The image is a wavelet scalogram (time versus scale/frequency) of a rolling-element bearing's vibration signal. Classify the bearing condition as one of: normal, inner_race, outer_race, ball.
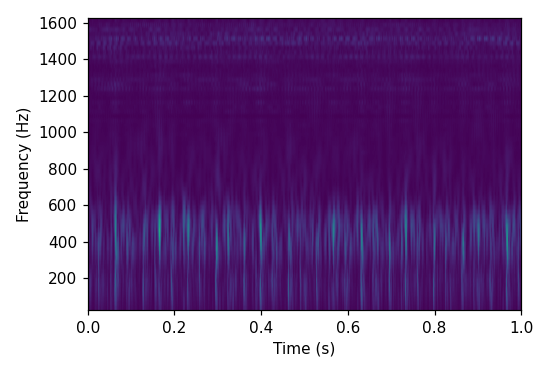
Answer: outer_race